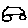
Label: car